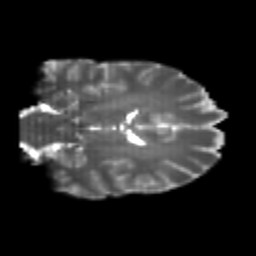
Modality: T2w
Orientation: coronal
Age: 24
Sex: female
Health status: healthy
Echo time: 0.074 s